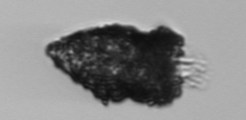
Label: Tintinnopsis